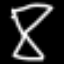
Label: hourglass